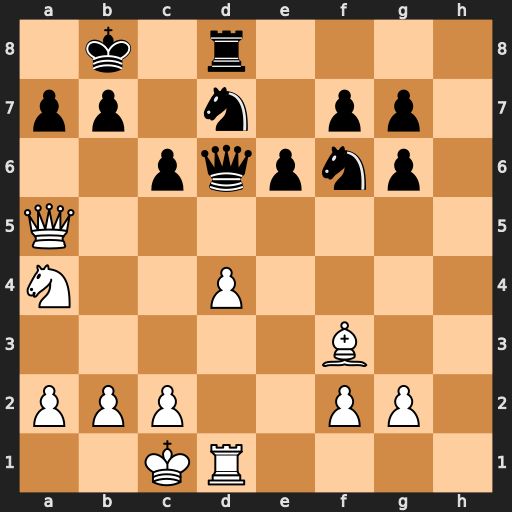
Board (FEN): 1k1r4/pp1n1pp1/2pqpnp1/Q7/N2P4/5B2/PPP2PP1/2KR4
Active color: w
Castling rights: -
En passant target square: -
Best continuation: Qxd8#